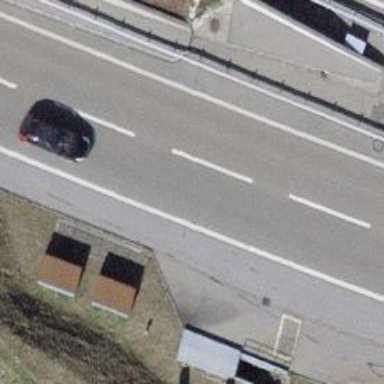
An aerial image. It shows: Motorway.